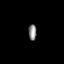
Tissue: prostate
Cell type: Fibroblasts
Senescence score: 0.7708
Nuclear area (px): 125
Mean DAPI intensity: 137.504